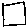
Label: square